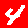
Digit: 4